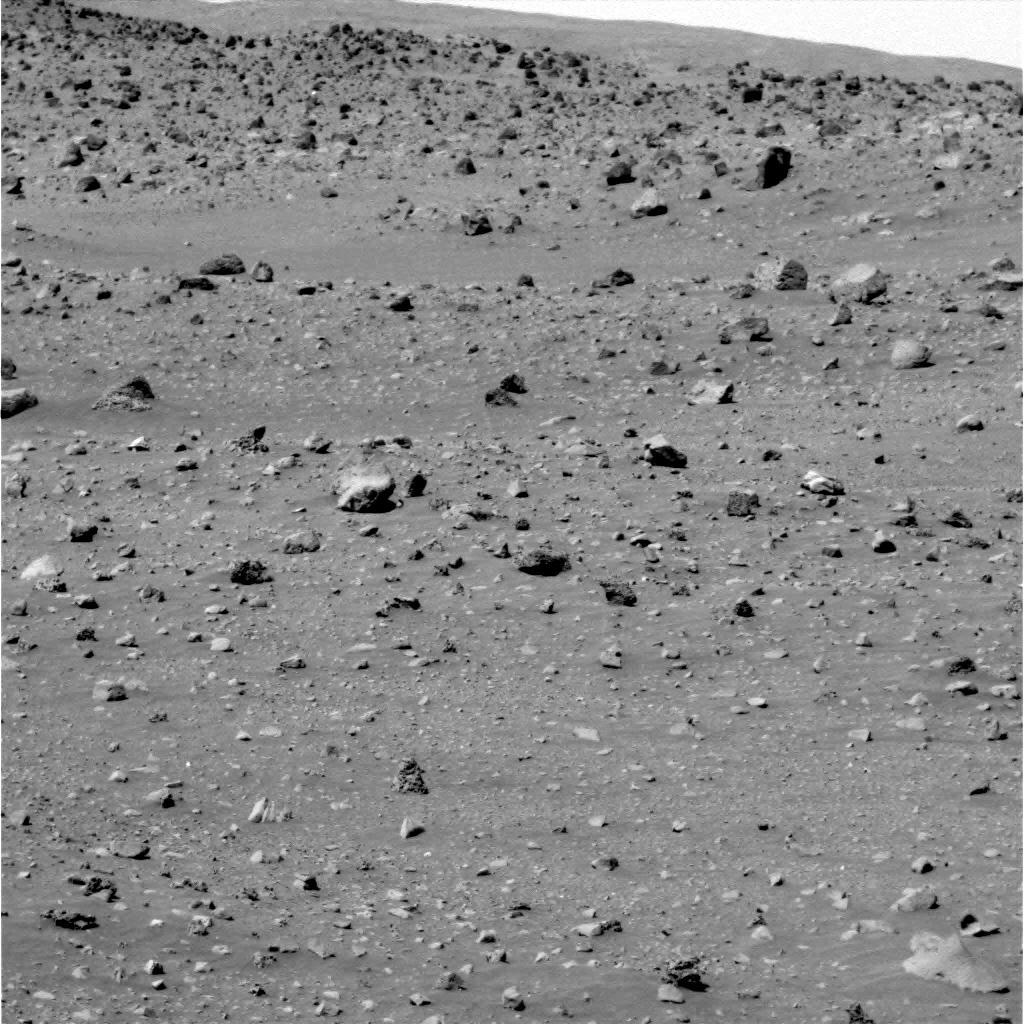
Terrain classes present: Gravel / Sand / Soil, Rock, Sky / Distant Mountains